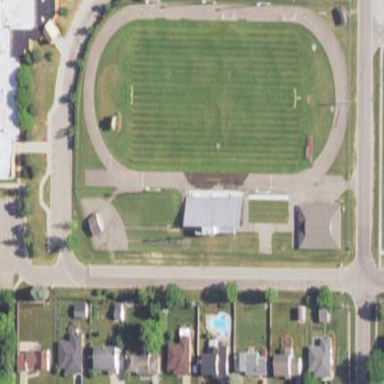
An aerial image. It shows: American football pitch.